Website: lowes
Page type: customer-info-address
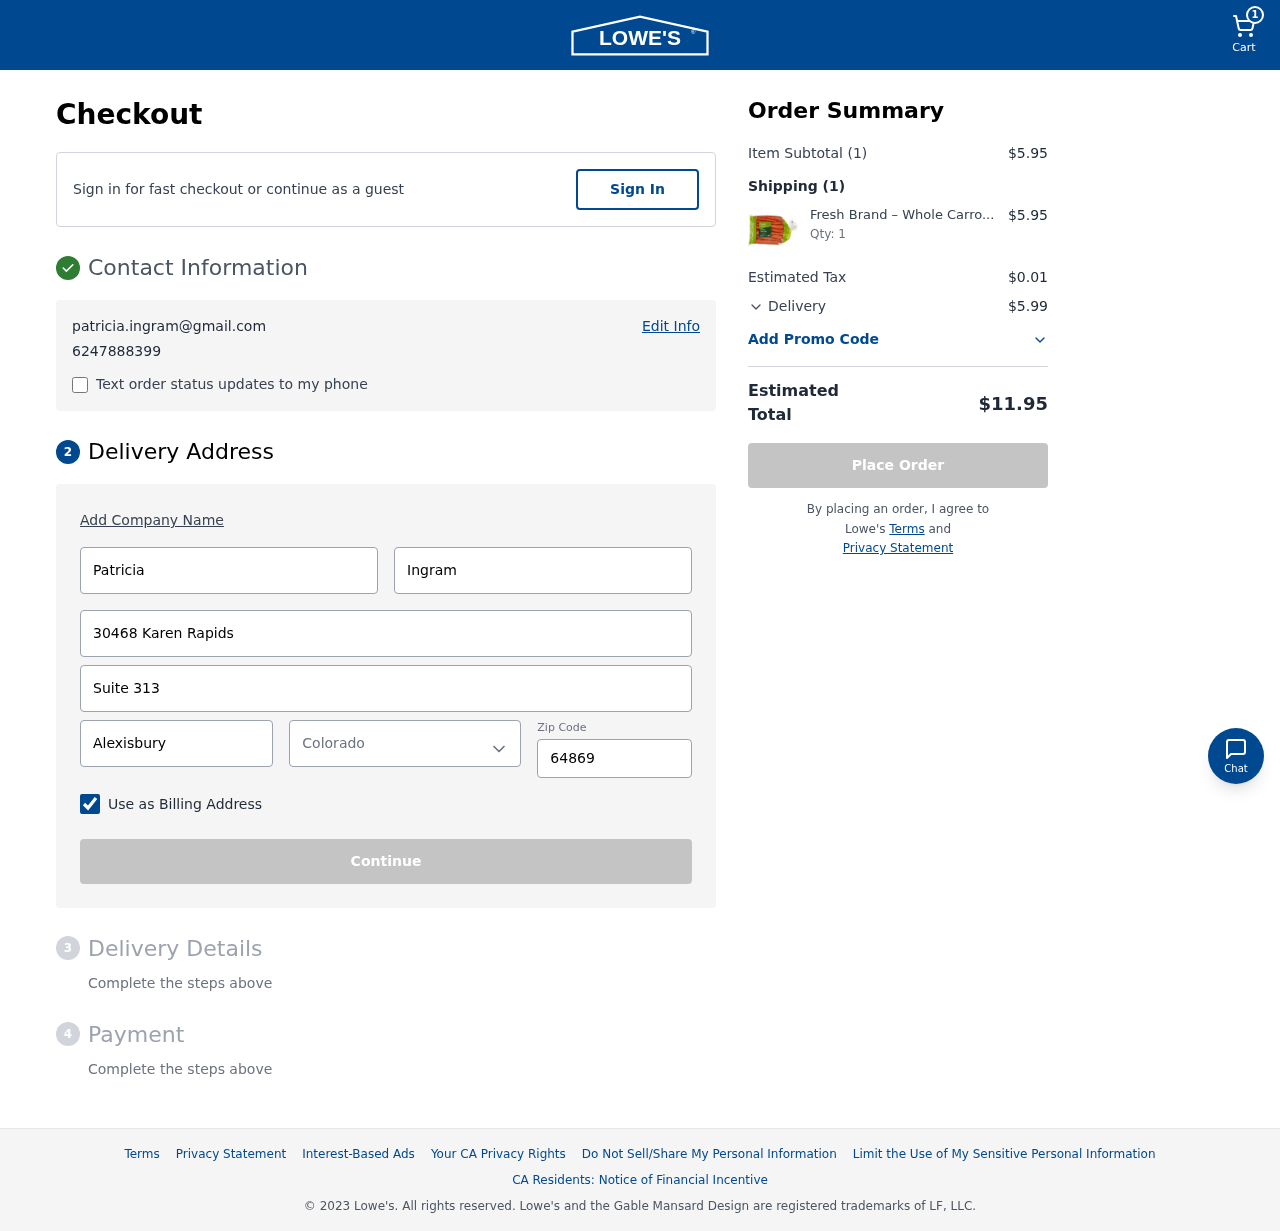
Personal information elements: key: PII_CITY
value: Alexisbury
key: PII_EMAIL
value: patricia.ingram@gmail.com
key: PII_FIRSTNAME
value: Patricia
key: PII_LASTNAME
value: Ingram
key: PII_PHONE
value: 6247888399
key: PII_POSTCODE
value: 64869
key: PII_STATE
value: Colorado
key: PII_STREET
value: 30468 Karen Rapids
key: PII_STREET2
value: Suite 313
Product elements: key: PRODUCT1_NAME
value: Fresh Brand – Whole Carrots, 5 lb
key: PRODUCT1_QUANTITY
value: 1
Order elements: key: ORDER_NUM_ITEMS
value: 1
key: ORDER_SUBTOTAL
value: $5.95
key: ORDER_NUM_ITEMS2
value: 1
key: ORDER_SUBTOTAL2
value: $5.95
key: ORDER_TAX
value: $0.01
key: ORDER_SHIPPING_COST
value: $5.99
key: ORDER_TOTAL
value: $11.95